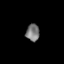
Tissue: lung
Cell type: Epithelial cells
Senescence score: 0.189
Nuclear area (px): 225
Mean DAPI intensity: 119.853